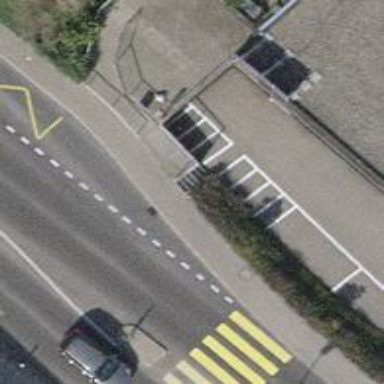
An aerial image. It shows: Metal steps along the road.